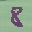
Label: 8